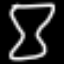
Label: hourglass